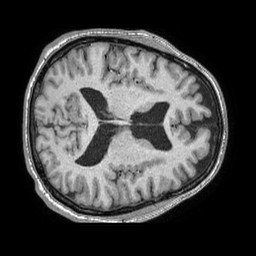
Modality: T1w
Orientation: axial
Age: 42
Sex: male
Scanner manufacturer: philips
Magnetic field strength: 1.5 T
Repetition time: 0.007648 s
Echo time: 0.003508 s